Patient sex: M
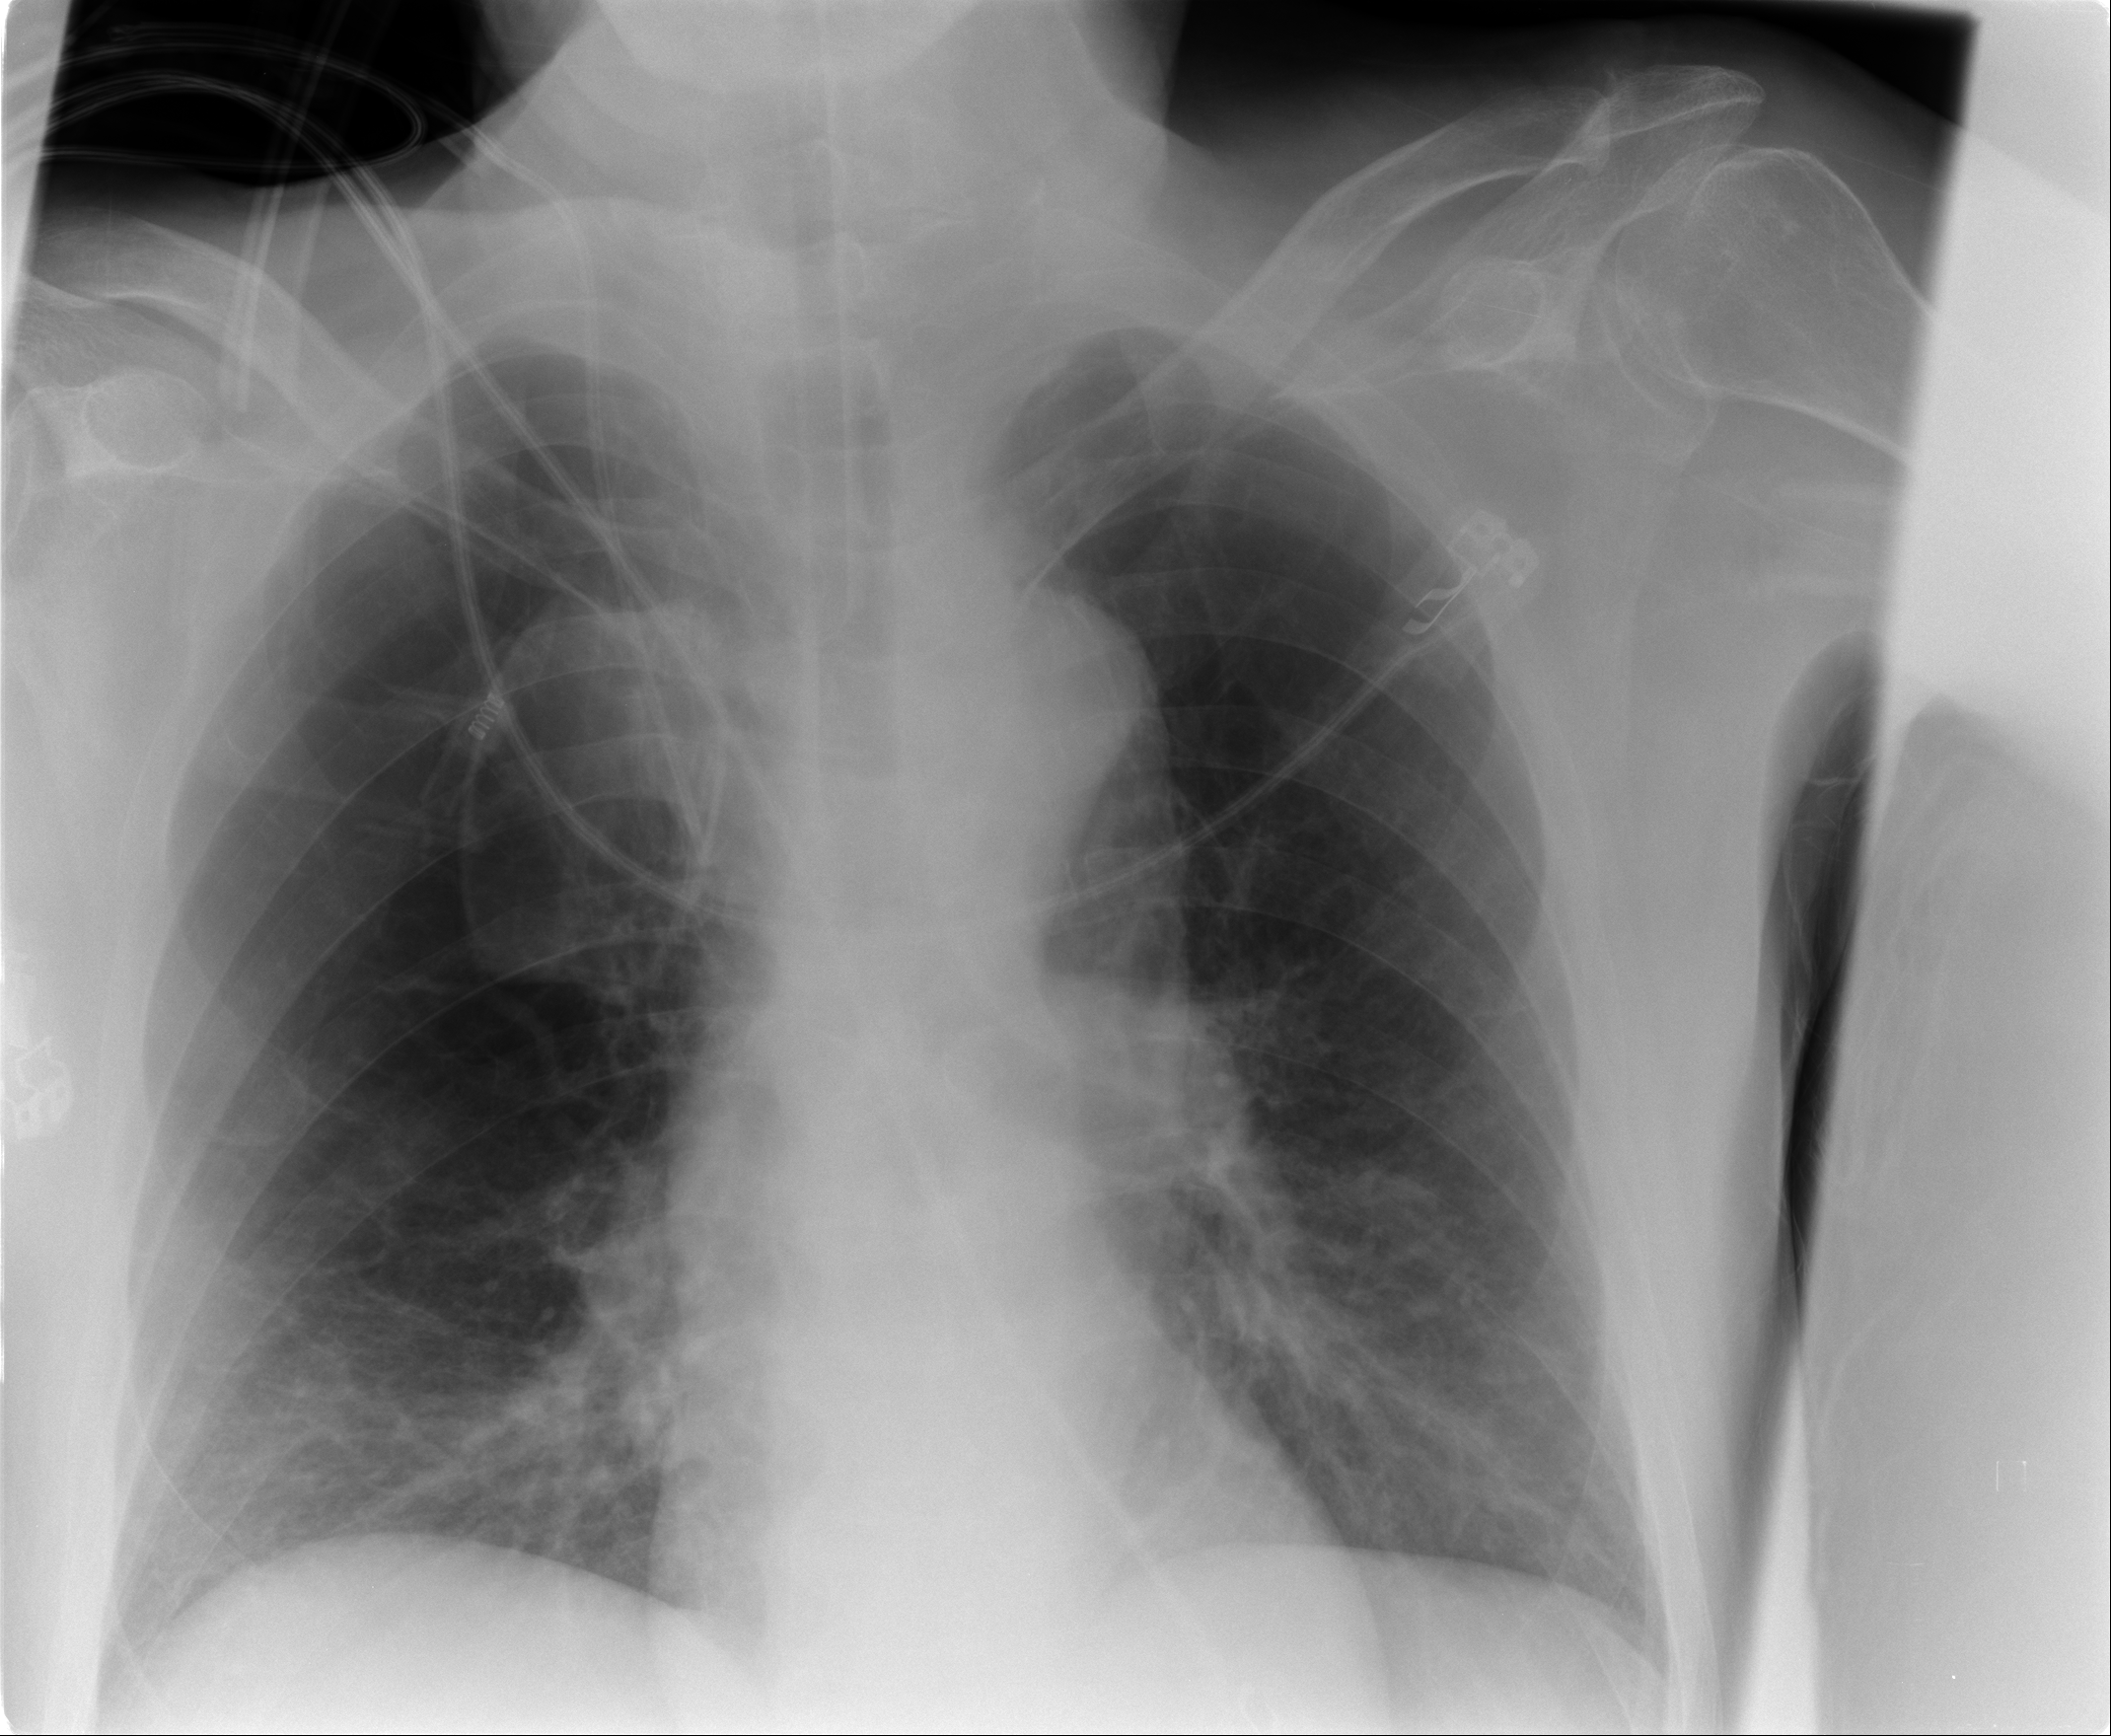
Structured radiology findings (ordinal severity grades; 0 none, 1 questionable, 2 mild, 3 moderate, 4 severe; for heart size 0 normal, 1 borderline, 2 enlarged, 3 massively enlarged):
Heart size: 0
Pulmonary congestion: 0
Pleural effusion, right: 0
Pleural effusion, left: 0
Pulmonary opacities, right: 0
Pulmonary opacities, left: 0
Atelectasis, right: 2
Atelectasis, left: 2